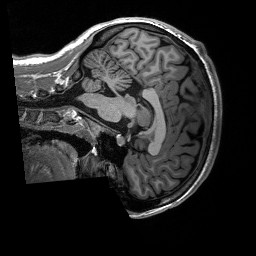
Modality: T1w
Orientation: sagittal
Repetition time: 8 s
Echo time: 0.066 s